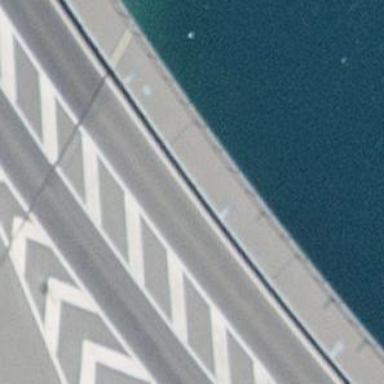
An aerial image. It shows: Asphalt cycleway on bridge.